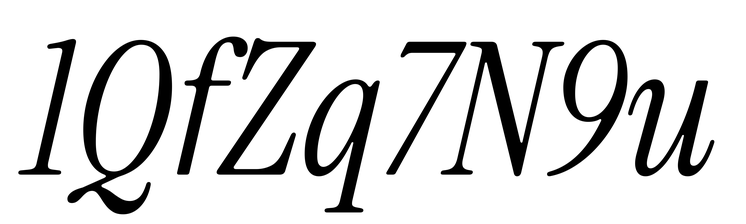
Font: InstrumentSerif-Italic